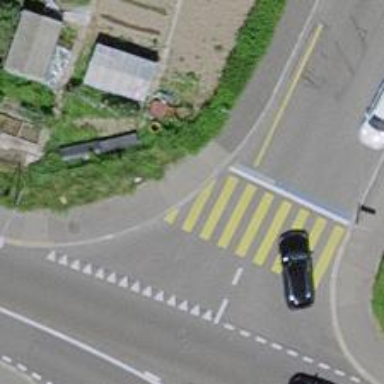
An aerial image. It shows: Kerb barrier.